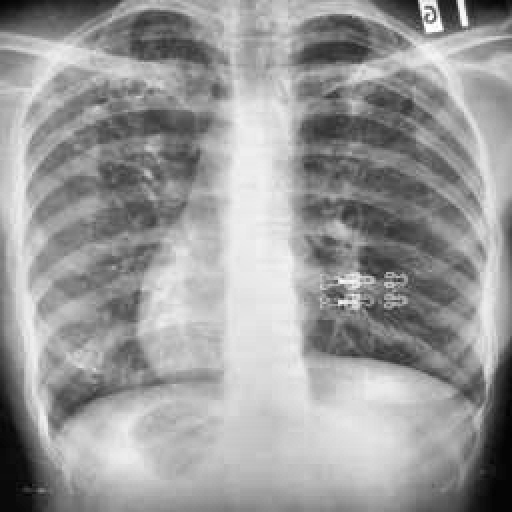
Finding: TUBERCULOSIS